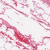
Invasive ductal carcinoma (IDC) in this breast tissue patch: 0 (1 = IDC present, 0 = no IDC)